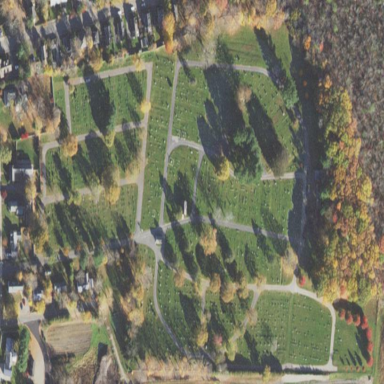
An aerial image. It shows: Cemetery that holds historical significance.